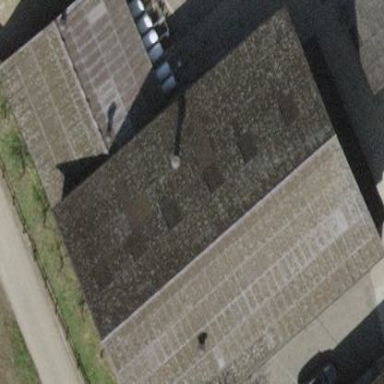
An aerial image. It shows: Cowshed building.